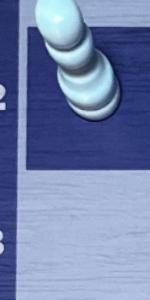
Label: Empty